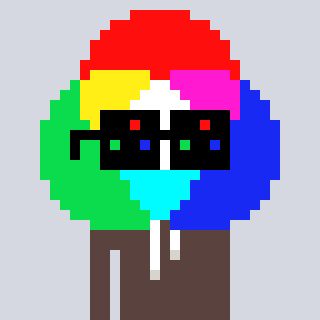
a pixel art character with square black sunglasses, a color circle-shaped head and a darkbrown-colored body on a cool background